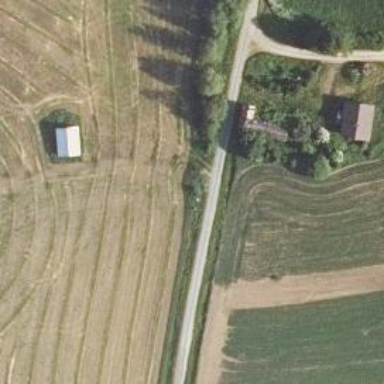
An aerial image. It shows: Simple road.